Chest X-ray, AP view. Patient: 3 years old, sex M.
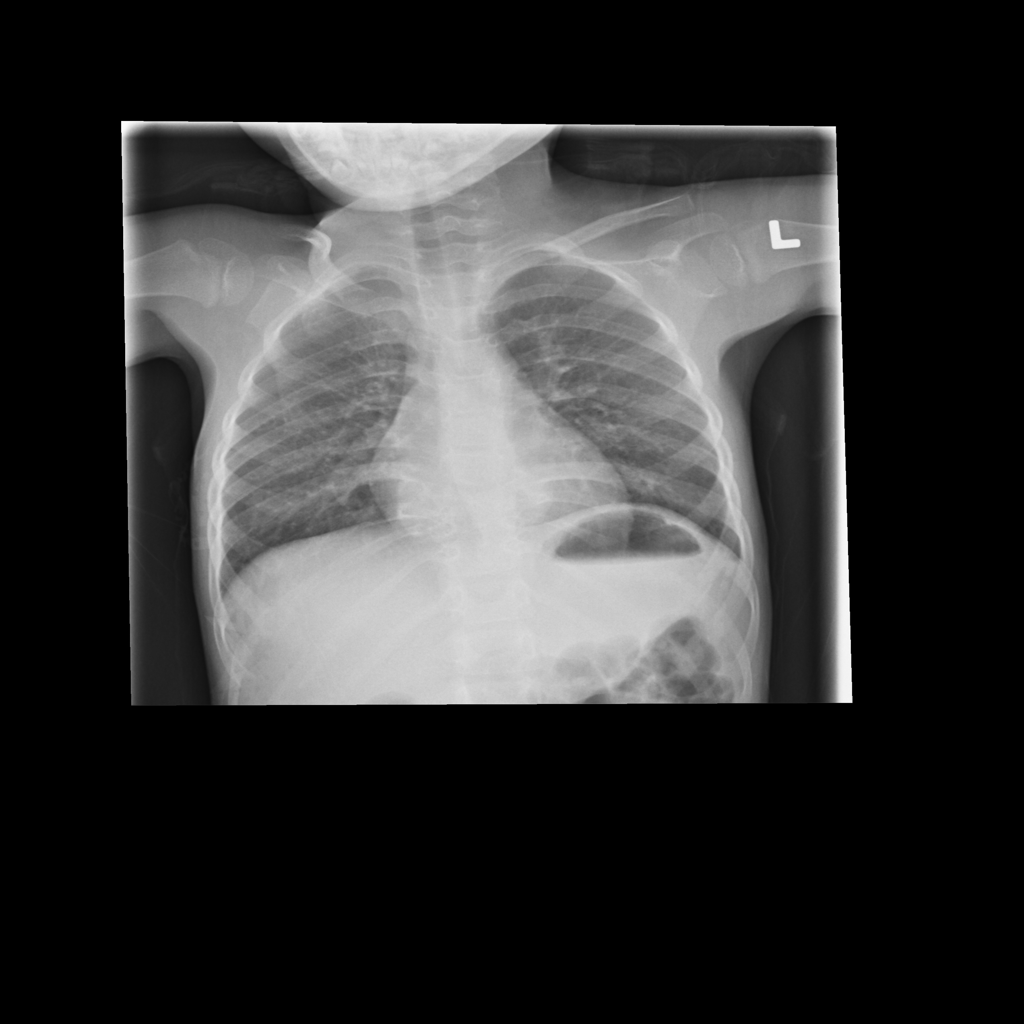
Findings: No Finding